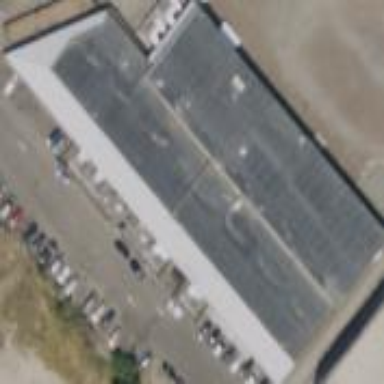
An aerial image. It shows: Commercial building with dark gray roof.